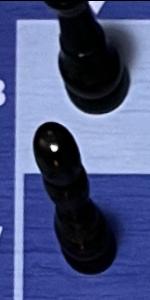
Label: Pawn_Black